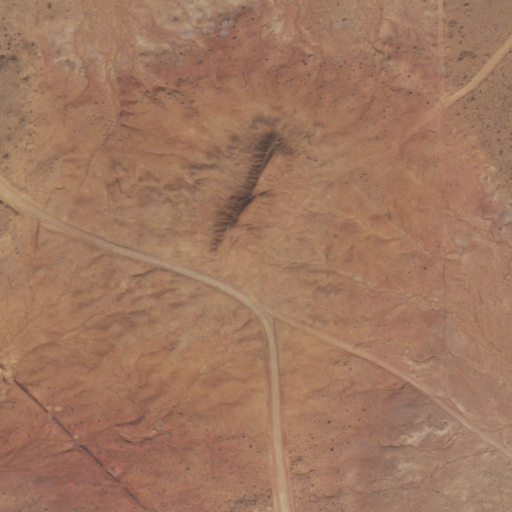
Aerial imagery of mountain in Arizona named Twin Red Hills containing only shrub